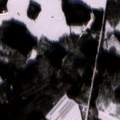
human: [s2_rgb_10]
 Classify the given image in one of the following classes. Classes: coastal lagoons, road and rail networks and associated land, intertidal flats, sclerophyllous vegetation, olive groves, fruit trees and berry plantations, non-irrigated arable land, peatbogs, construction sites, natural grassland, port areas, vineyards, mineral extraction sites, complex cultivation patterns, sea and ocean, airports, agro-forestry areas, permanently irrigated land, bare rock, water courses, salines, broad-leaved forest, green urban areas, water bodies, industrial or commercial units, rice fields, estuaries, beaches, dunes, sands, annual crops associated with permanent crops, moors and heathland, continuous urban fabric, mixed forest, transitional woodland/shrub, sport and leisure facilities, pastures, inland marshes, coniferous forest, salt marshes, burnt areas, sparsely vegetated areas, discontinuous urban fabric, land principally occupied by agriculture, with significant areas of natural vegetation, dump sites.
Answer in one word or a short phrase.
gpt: non-irrigated arable land, land principally occupied by agriculture, with significant areas of natural vegetation, coniferous forest, mixed forest, transitional woodland/shrub